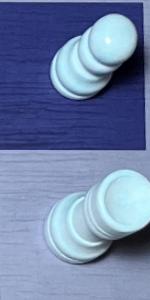
Label: Rook_White